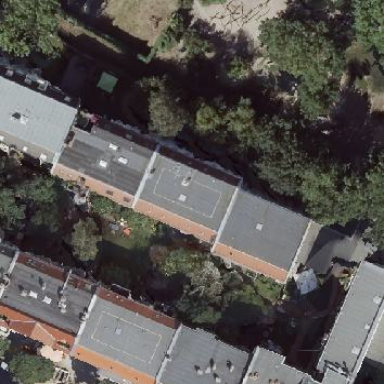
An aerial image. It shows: Apartment building with double saltbox roof shape.